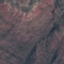
Label: HerbaceousVegetation